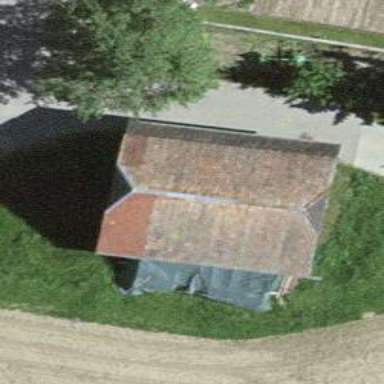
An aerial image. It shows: Rural barn.